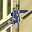
Label: 5